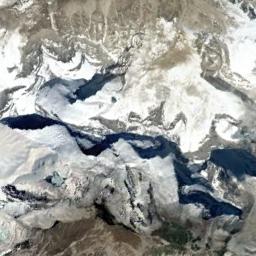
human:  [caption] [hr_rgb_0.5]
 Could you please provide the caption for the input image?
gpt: The snow berg is consist of bare land and white snow .

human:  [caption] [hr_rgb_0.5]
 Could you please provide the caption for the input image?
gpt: The snowberg is partly covered with glaciers and some knife-edge ridges remain at the top of the snowberg .

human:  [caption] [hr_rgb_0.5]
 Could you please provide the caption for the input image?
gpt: A snow-covered mountain covered in large areas .

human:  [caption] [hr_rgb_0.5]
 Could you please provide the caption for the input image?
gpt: There is snow on the part of the snowberg .

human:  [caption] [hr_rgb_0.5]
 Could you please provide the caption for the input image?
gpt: There are some snow and lakes on the snowberg .